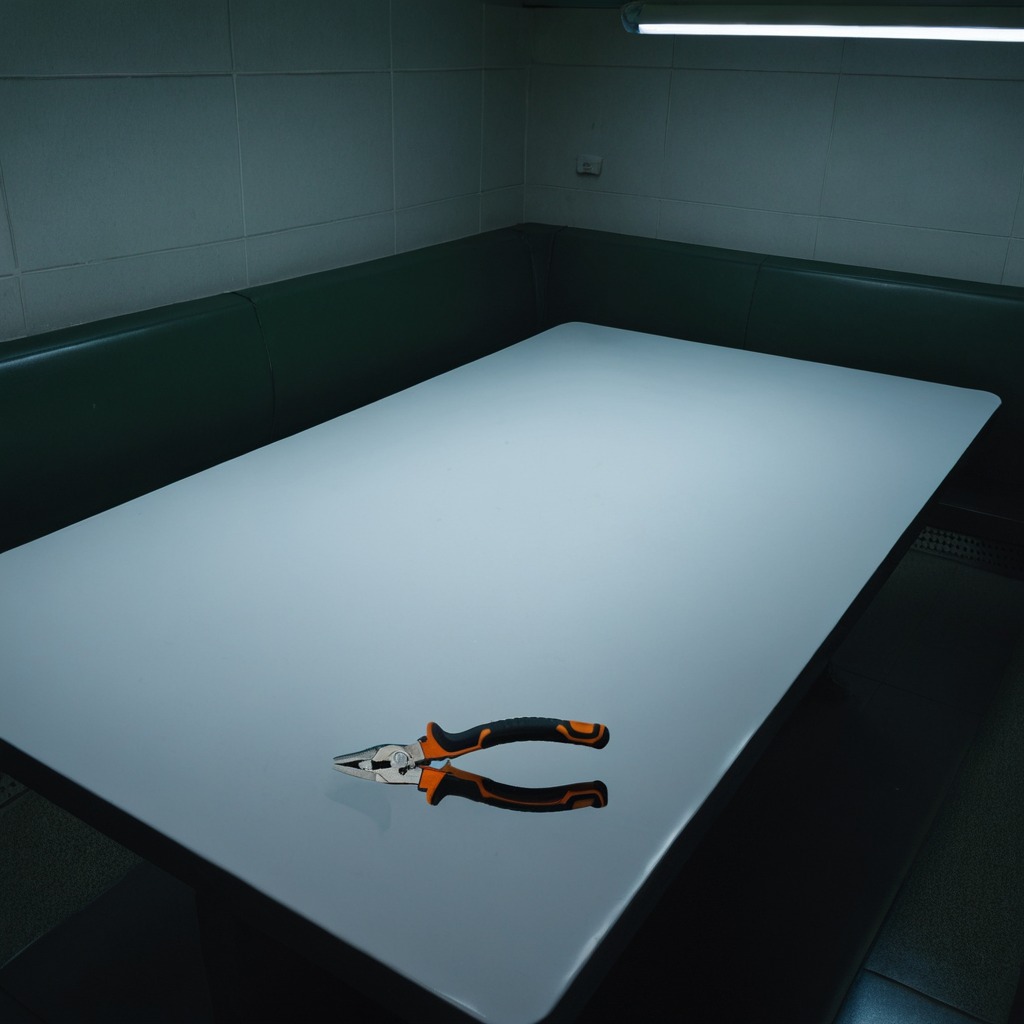
A plier is lying on the table in the railway signal maintenance room.